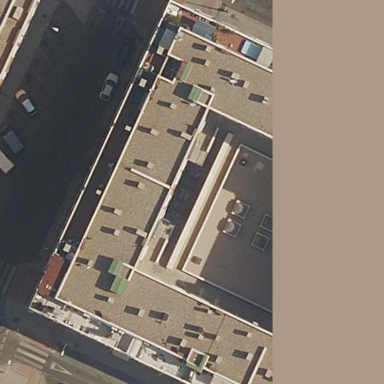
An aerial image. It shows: Image showing building with apartments.